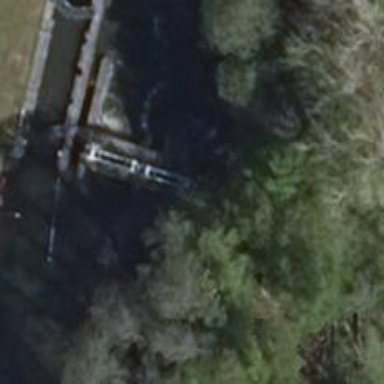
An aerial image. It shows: Weir along the waterway.